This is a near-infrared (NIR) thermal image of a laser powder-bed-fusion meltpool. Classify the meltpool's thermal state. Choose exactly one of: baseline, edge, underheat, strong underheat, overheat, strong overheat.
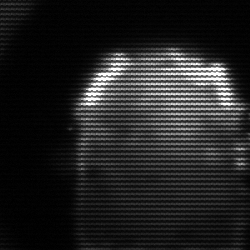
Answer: baseline